Question: What is the color of the ball at (2, 4, 3)? The answer is the name of the color, with the first letter capitalized. You can choose an answer from Red, Green, Orange, Cyan, Purple, Blue and Yellow.
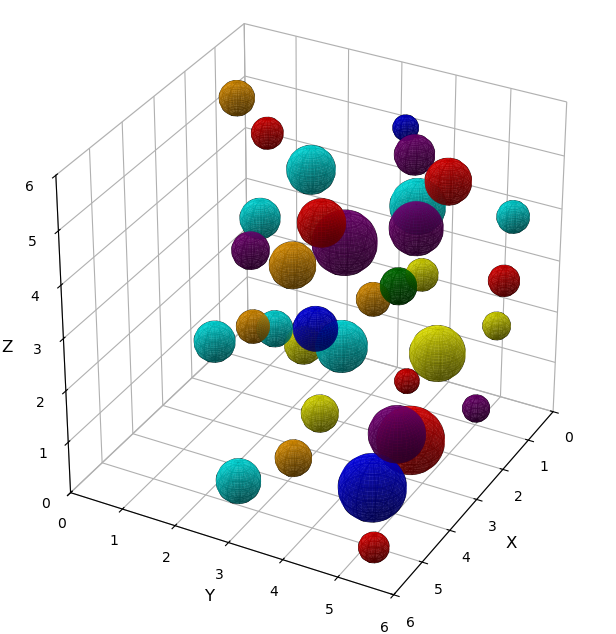
Answer: Green